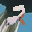
Label: 2